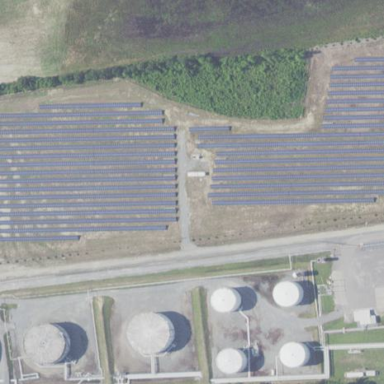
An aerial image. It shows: Solar power plant with photovoltaic technology surrounded by fence.